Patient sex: M
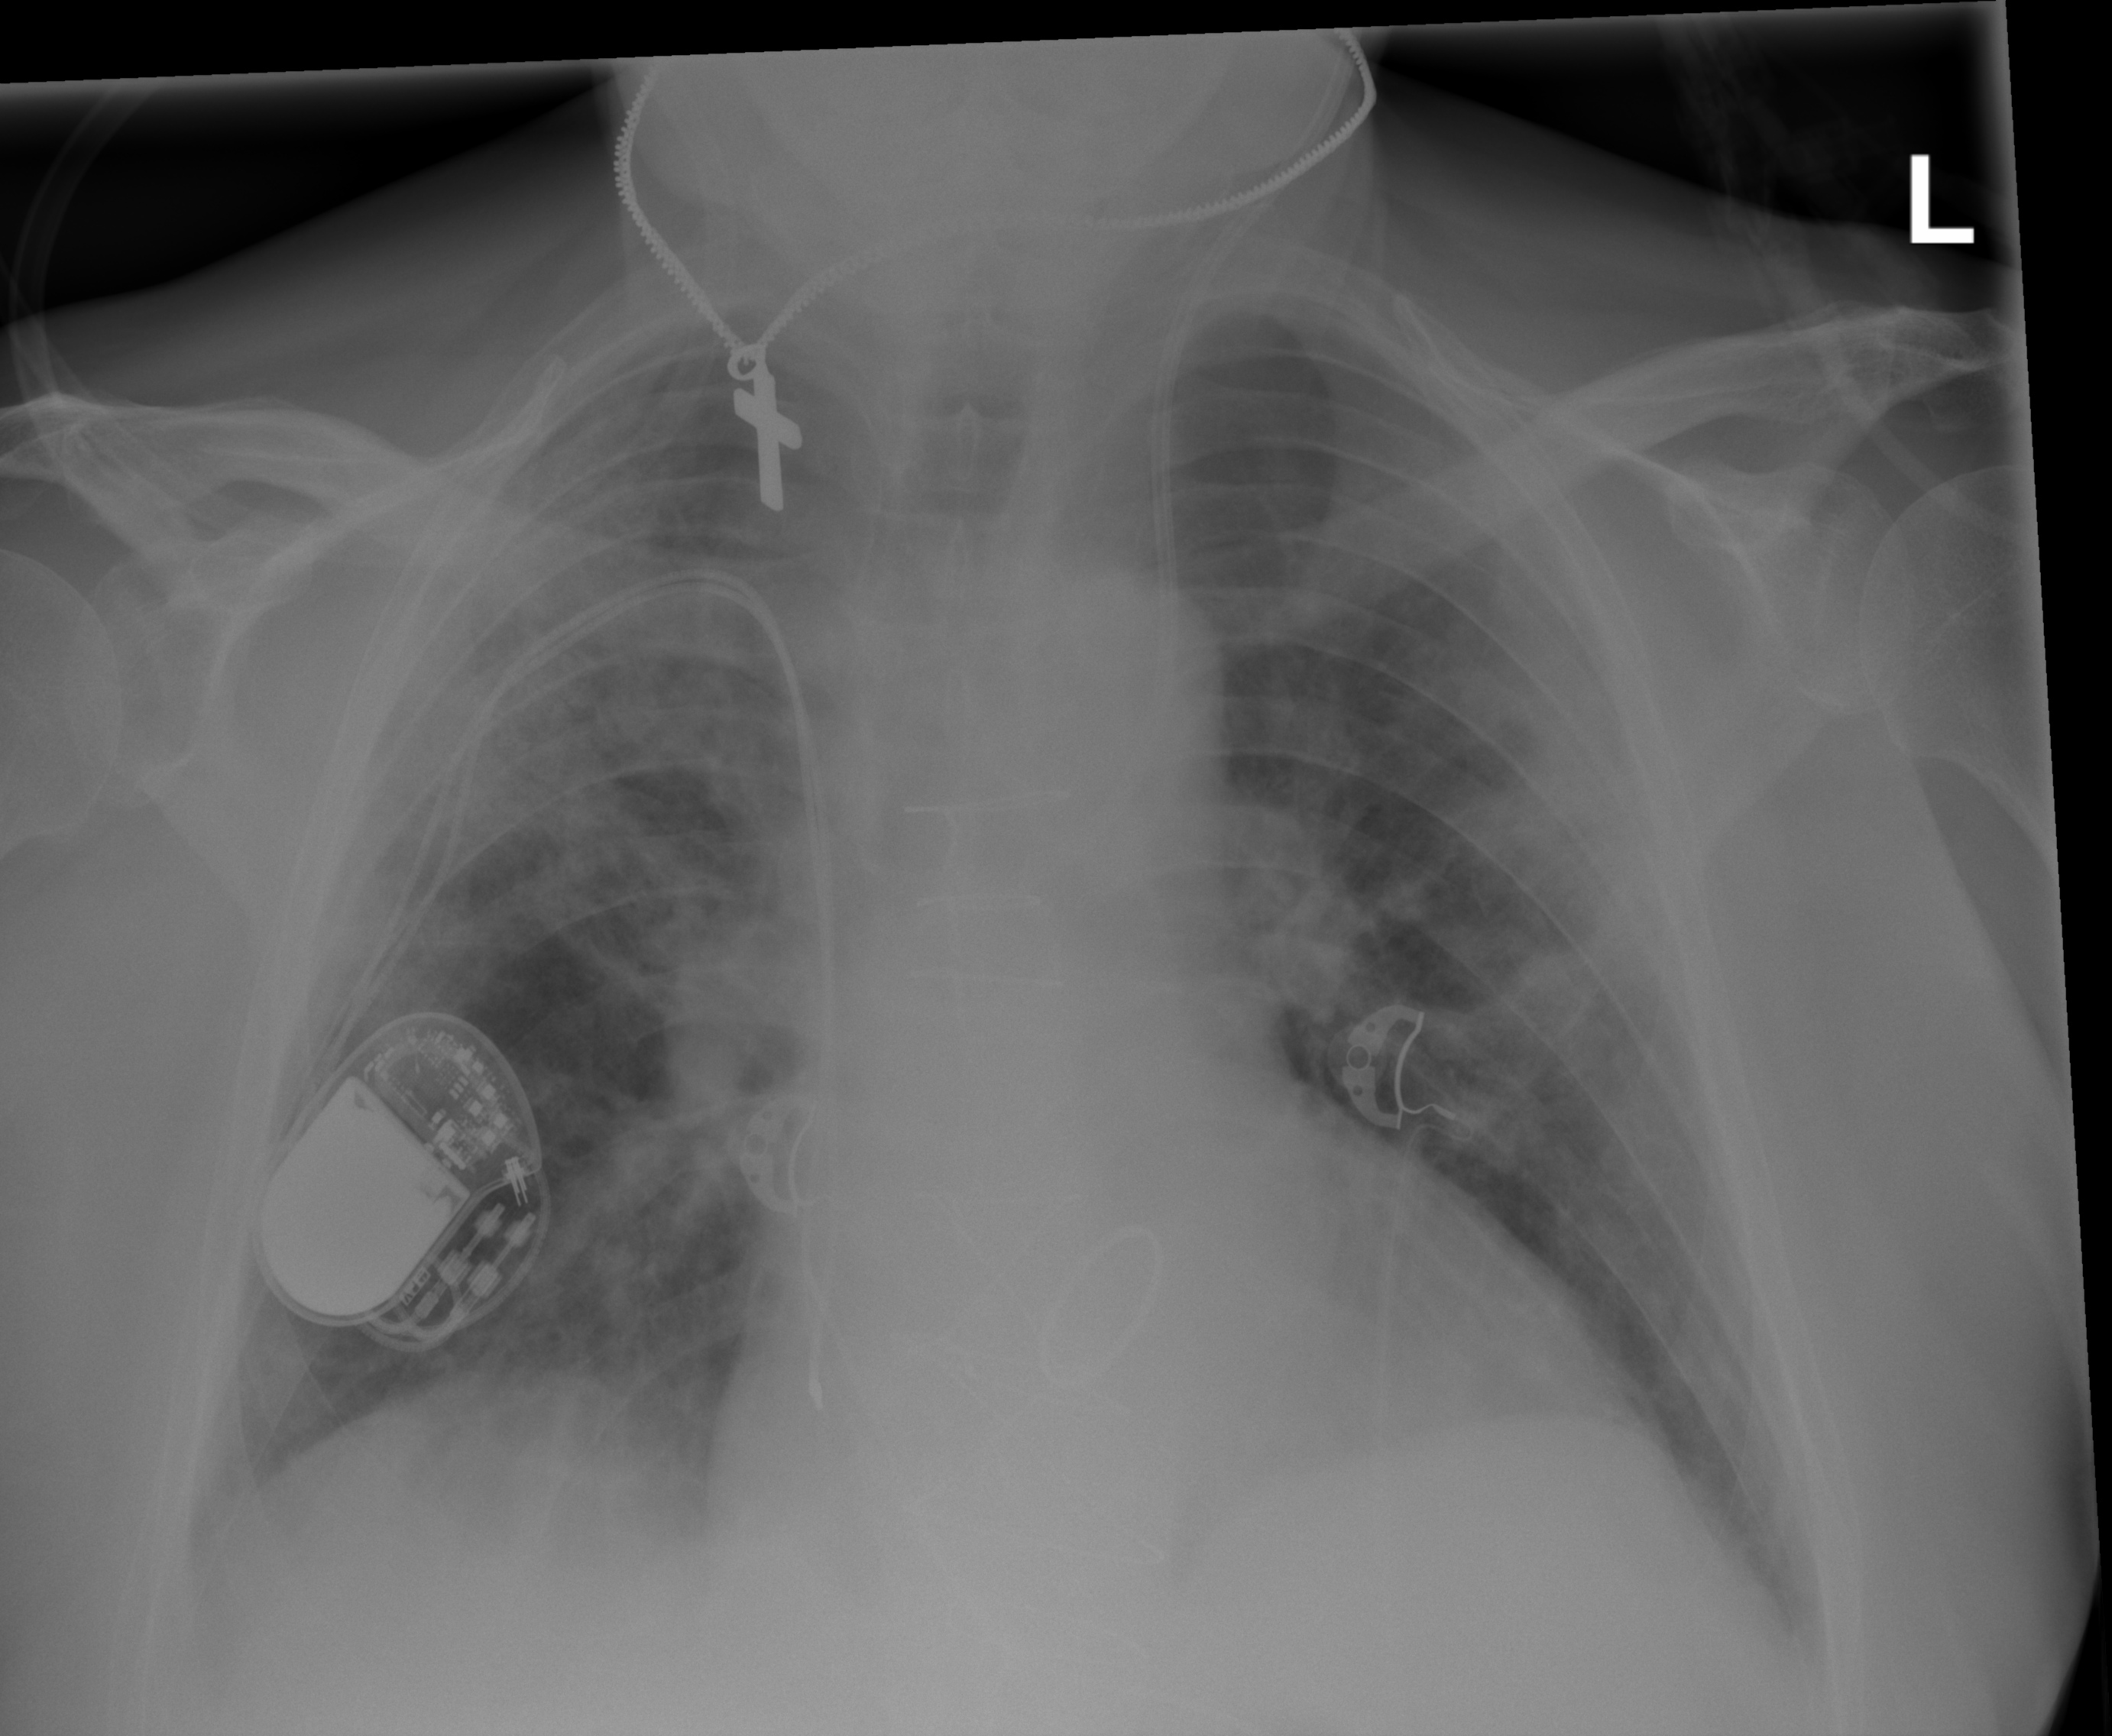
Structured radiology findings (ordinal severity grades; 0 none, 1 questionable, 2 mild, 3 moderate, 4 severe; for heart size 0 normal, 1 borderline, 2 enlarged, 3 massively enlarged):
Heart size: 2
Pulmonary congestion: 0
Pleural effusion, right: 0
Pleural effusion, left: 0
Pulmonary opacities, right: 3
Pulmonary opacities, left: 3
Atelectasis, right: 0
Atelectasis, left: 0